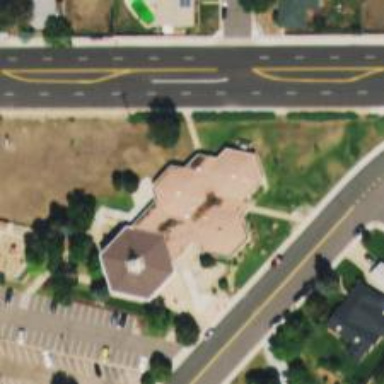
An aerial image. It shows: Place of worship belonging to the Presbyterian Church in America.